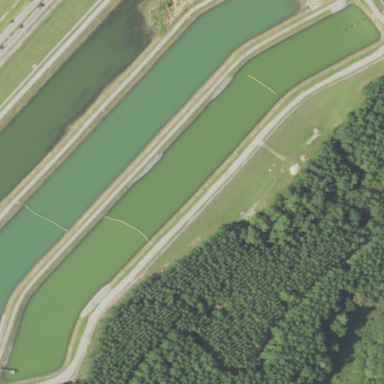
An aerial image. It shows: Retention basin containing natural water.